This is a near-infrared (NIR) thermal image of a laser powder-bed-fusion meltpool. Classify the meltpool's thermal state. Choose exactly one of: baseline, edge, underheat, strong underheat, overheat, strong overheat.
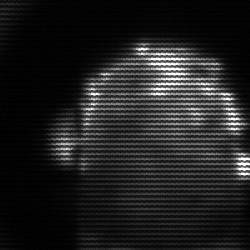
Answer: baseline